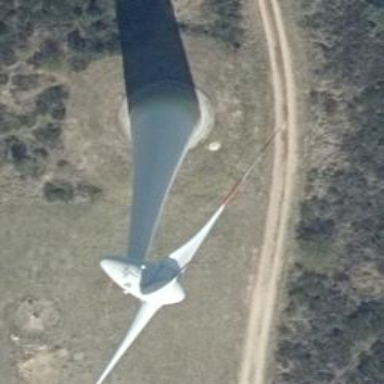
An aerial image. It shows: Wind-powered generator.